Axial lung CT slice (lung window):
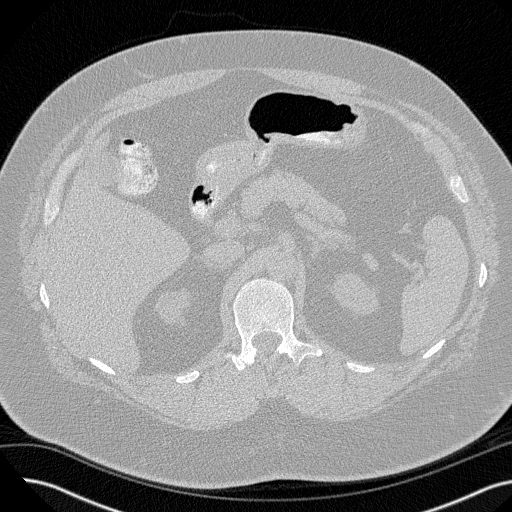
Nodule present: no